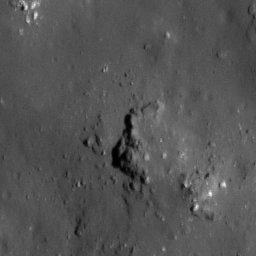
Pit: Tycho 5d
Host crater: Tycho
Host type: impact_melt
Lunar coordinates: latitude -42.612, longitude 348.648